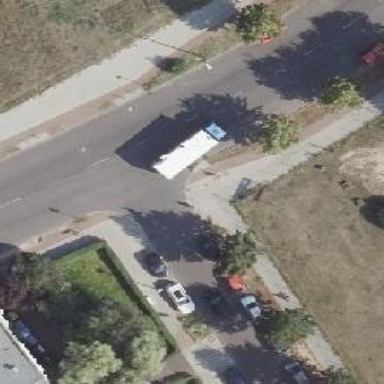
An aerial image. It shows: Unmarked crossing on footway.